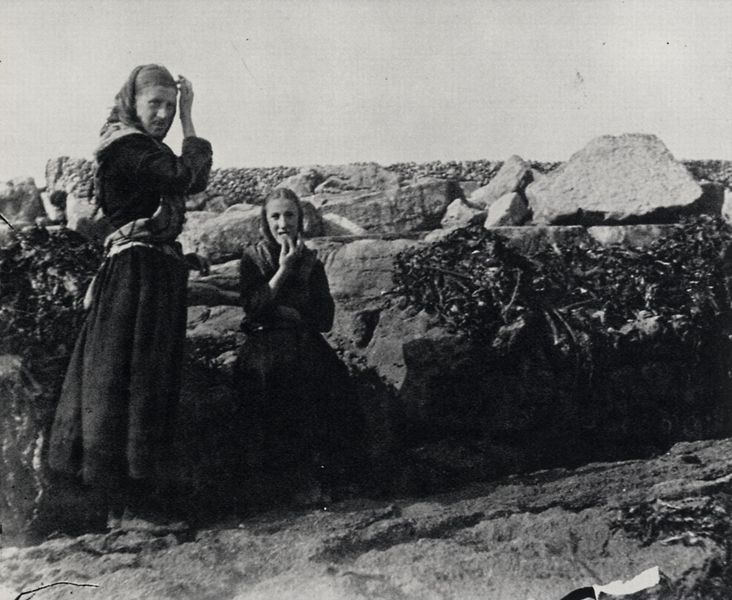
Titel: Frauen trocknen Seetang, der dann zu Asche verbrannt und als Düngemittel genutzt wird
Künstler: John Millington Synge
Standort: Dublin
Institution: The Board of Trinity College
Schlagwörter: steine, hands, men, people, white, women, belt, black, country, dark, dress, dresses, empty, female, frauen, girls, grandma, gray, grey, hair, ladies, lady, old, portrait, sit, sitting, skirt, wall, woman, looking, old woman, picture, two, plant, hand, wood, sad, silver, fighting, food, frau, man, rock, rocks, sky, stone, tree, background, field, girl, head, hill, landscape, mountain, nature, peasant, young, horizon, village, costume, sash, spain, stand, grass, bushes, road, view, black and white, gaze, look, shawl, shadow, grandmother, kerchief, kopftuch, mouth, scarf, smile, photo, beach, smiling, dirt, italy, outside, peasants, two people, day, family, italian, ground, shoes, war, headscarf, farm, farmer, plains, branches, slope, finger, jewish, pale, outdoors, resting, vegetation, desert, dry, eat, eating, farmers, contrast, outdoor, stones, gesture, plain, shepherd, standing, poor, boulders, foto, waiting, courbet, photograph, photography, greay, dust, workers, arid, break, greece, earth, turkey, confusion, sleeves, kleid, pause, stein, traditional, countryside, b & w, european, gypsies, tired, lost, block, plane, pathway, young woman, nuns, blick, scenery, bauern, double, bag, petticoat, 19th century, bäuerinnen, ernte, two women, clothe, arbeiter, gypsys, scaf, teeth, 1914, scratching, first world war, desolate, scratch, vintage, middle east, hot, world war, black and whit, document, scarves, east-european, ol, toothless, surprised, spontaneous, hungry, viewing, stiff, haed, siting, russland, mediterranean, fotography, busches, balkans, widow, candid, figures in landscape, kleider, worried, frowning, sashes, pouch, poor women, nomads, starve, sceptical, öe, seaweed, feminist, 'confusion, dark dress, steinbruch, arbeiterinnen, thoughful, second world war, teetch, photohraph, lokking, headscarves